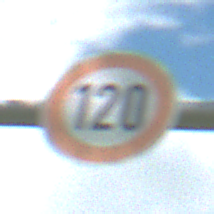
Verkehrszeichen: Geschwindigkeit120
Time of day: Midday
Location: Outdoor (Nature)
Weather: PartlyCloudy
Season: NotSpecified
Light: Natural